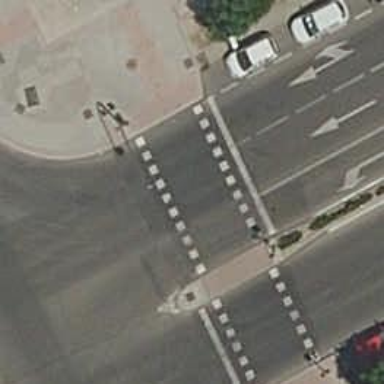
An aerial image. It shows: Uncontrolled road crossing.